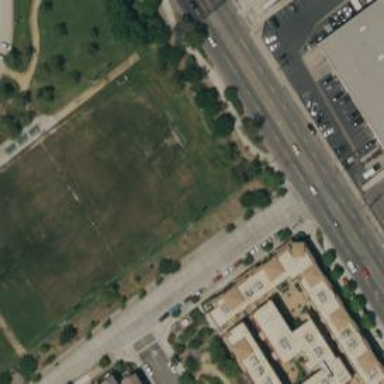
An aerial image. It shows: Soccer pitch with dirt surface for leisure land.